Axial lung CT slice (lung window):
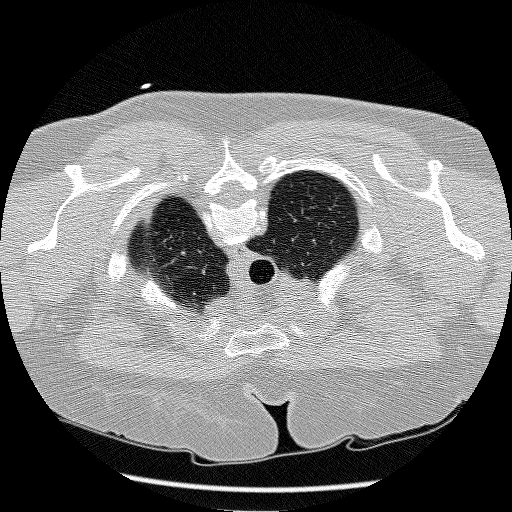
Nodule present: no